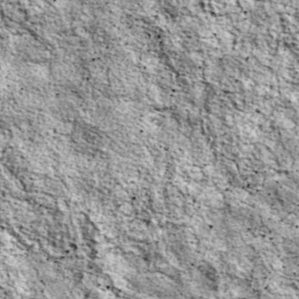
Label: non_frost